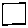
Label: square